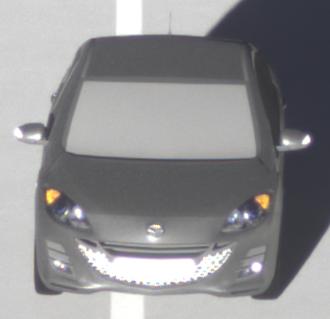
Make: Mazda
Model: 3 1.6
Detailed model: 3 (BL)
Model produced from: 2009/05
Model produced until: 2010/12
Doors: 5
Color: gray
Road condition: dry road
Daytime: sunrise or sunset
Contrast: high contrast